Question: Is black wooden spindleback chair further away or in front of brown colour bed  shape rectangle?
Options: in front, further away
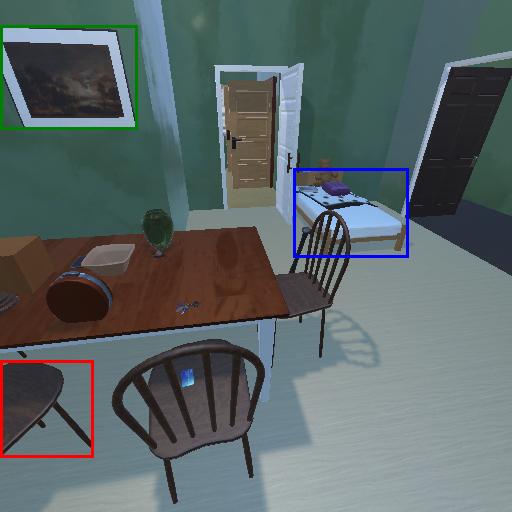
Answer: in front